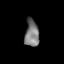
Tissue: skin
Cell type: Epithelial cells
Senescence score: 0.2292
Nuclear area (px): 371
Mean DAPI intensity: 121.623